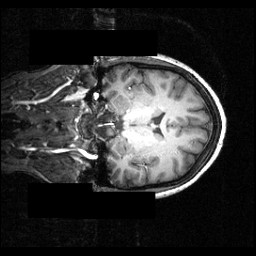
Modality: T1w
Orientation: coronal
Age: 24
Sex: female
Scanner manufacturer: siemens
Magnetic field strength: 3.951 T
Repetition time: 1.5 s
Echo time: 0.00335 s